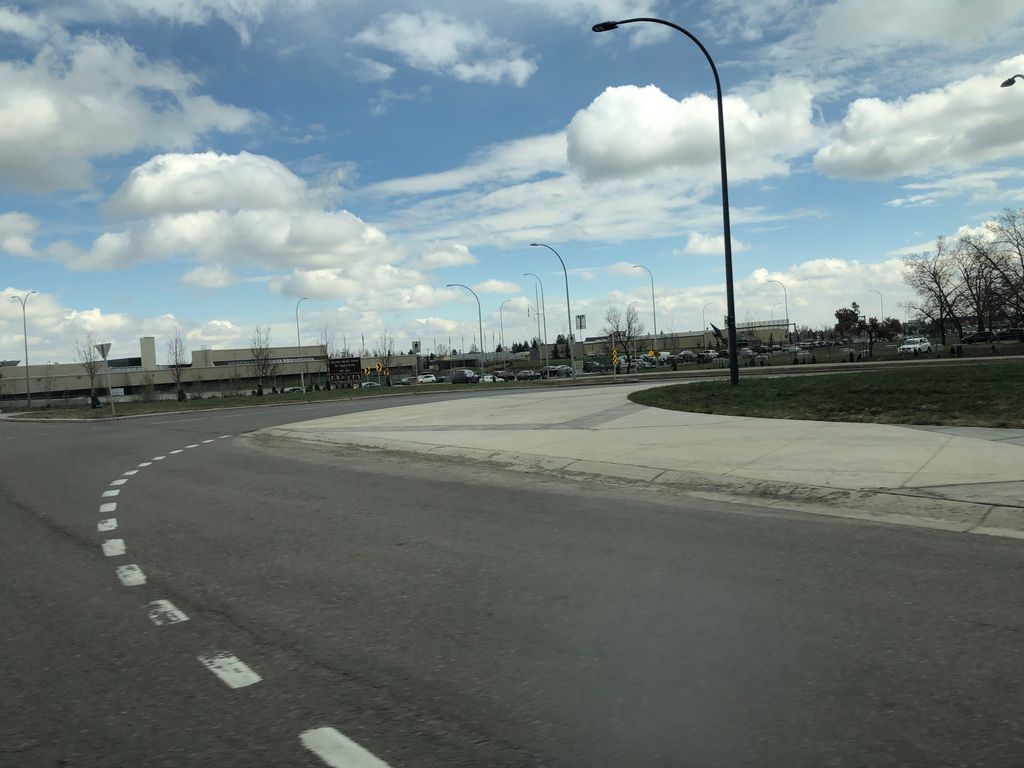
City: calgary